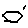
Label: hexagon